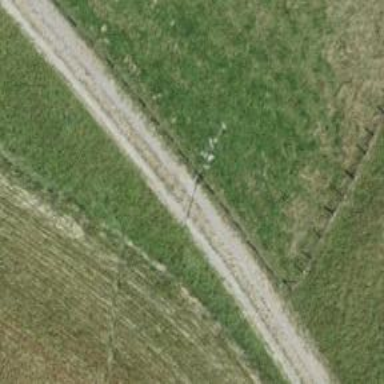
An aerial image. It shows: Track with fine gravel surface. The track is of grade4 tracktype.